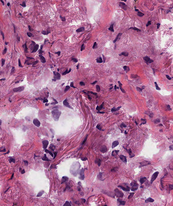
Tumor epithelial tissue: no
Tumor-associated stroma tissue: no
Normal tissue: yes